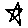
Label: star